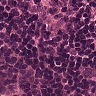
Metastatic tissue present: no